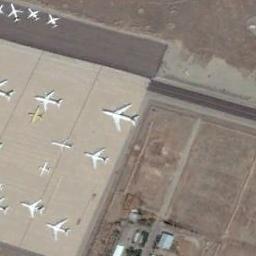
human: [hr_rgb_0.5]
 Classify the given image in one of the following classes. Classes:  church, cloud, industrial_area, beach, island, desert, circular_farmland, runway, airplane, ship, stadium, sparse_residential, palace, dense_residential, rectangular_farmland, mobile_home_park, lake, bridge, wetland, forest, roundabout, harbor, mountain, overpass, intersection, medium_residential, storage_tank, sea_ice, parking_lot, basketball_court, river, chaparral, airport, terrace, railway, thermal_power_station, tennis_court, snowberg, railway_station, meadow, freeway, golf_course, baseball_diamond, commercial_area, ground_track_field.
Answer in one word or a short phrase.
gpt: airplane